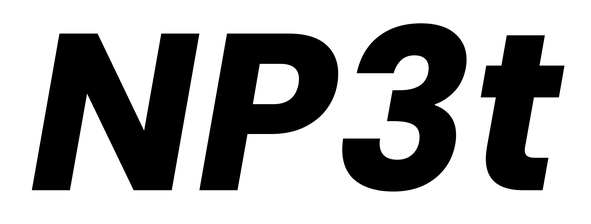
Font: Poppins-BoldItalic